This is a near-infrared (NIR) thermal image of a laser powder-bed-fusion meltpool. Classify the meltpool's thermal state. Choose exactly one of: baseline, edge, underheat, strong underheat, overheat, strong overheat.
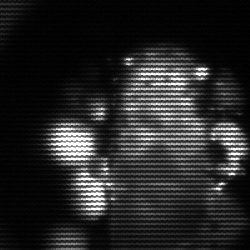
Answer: baseline